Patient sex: M
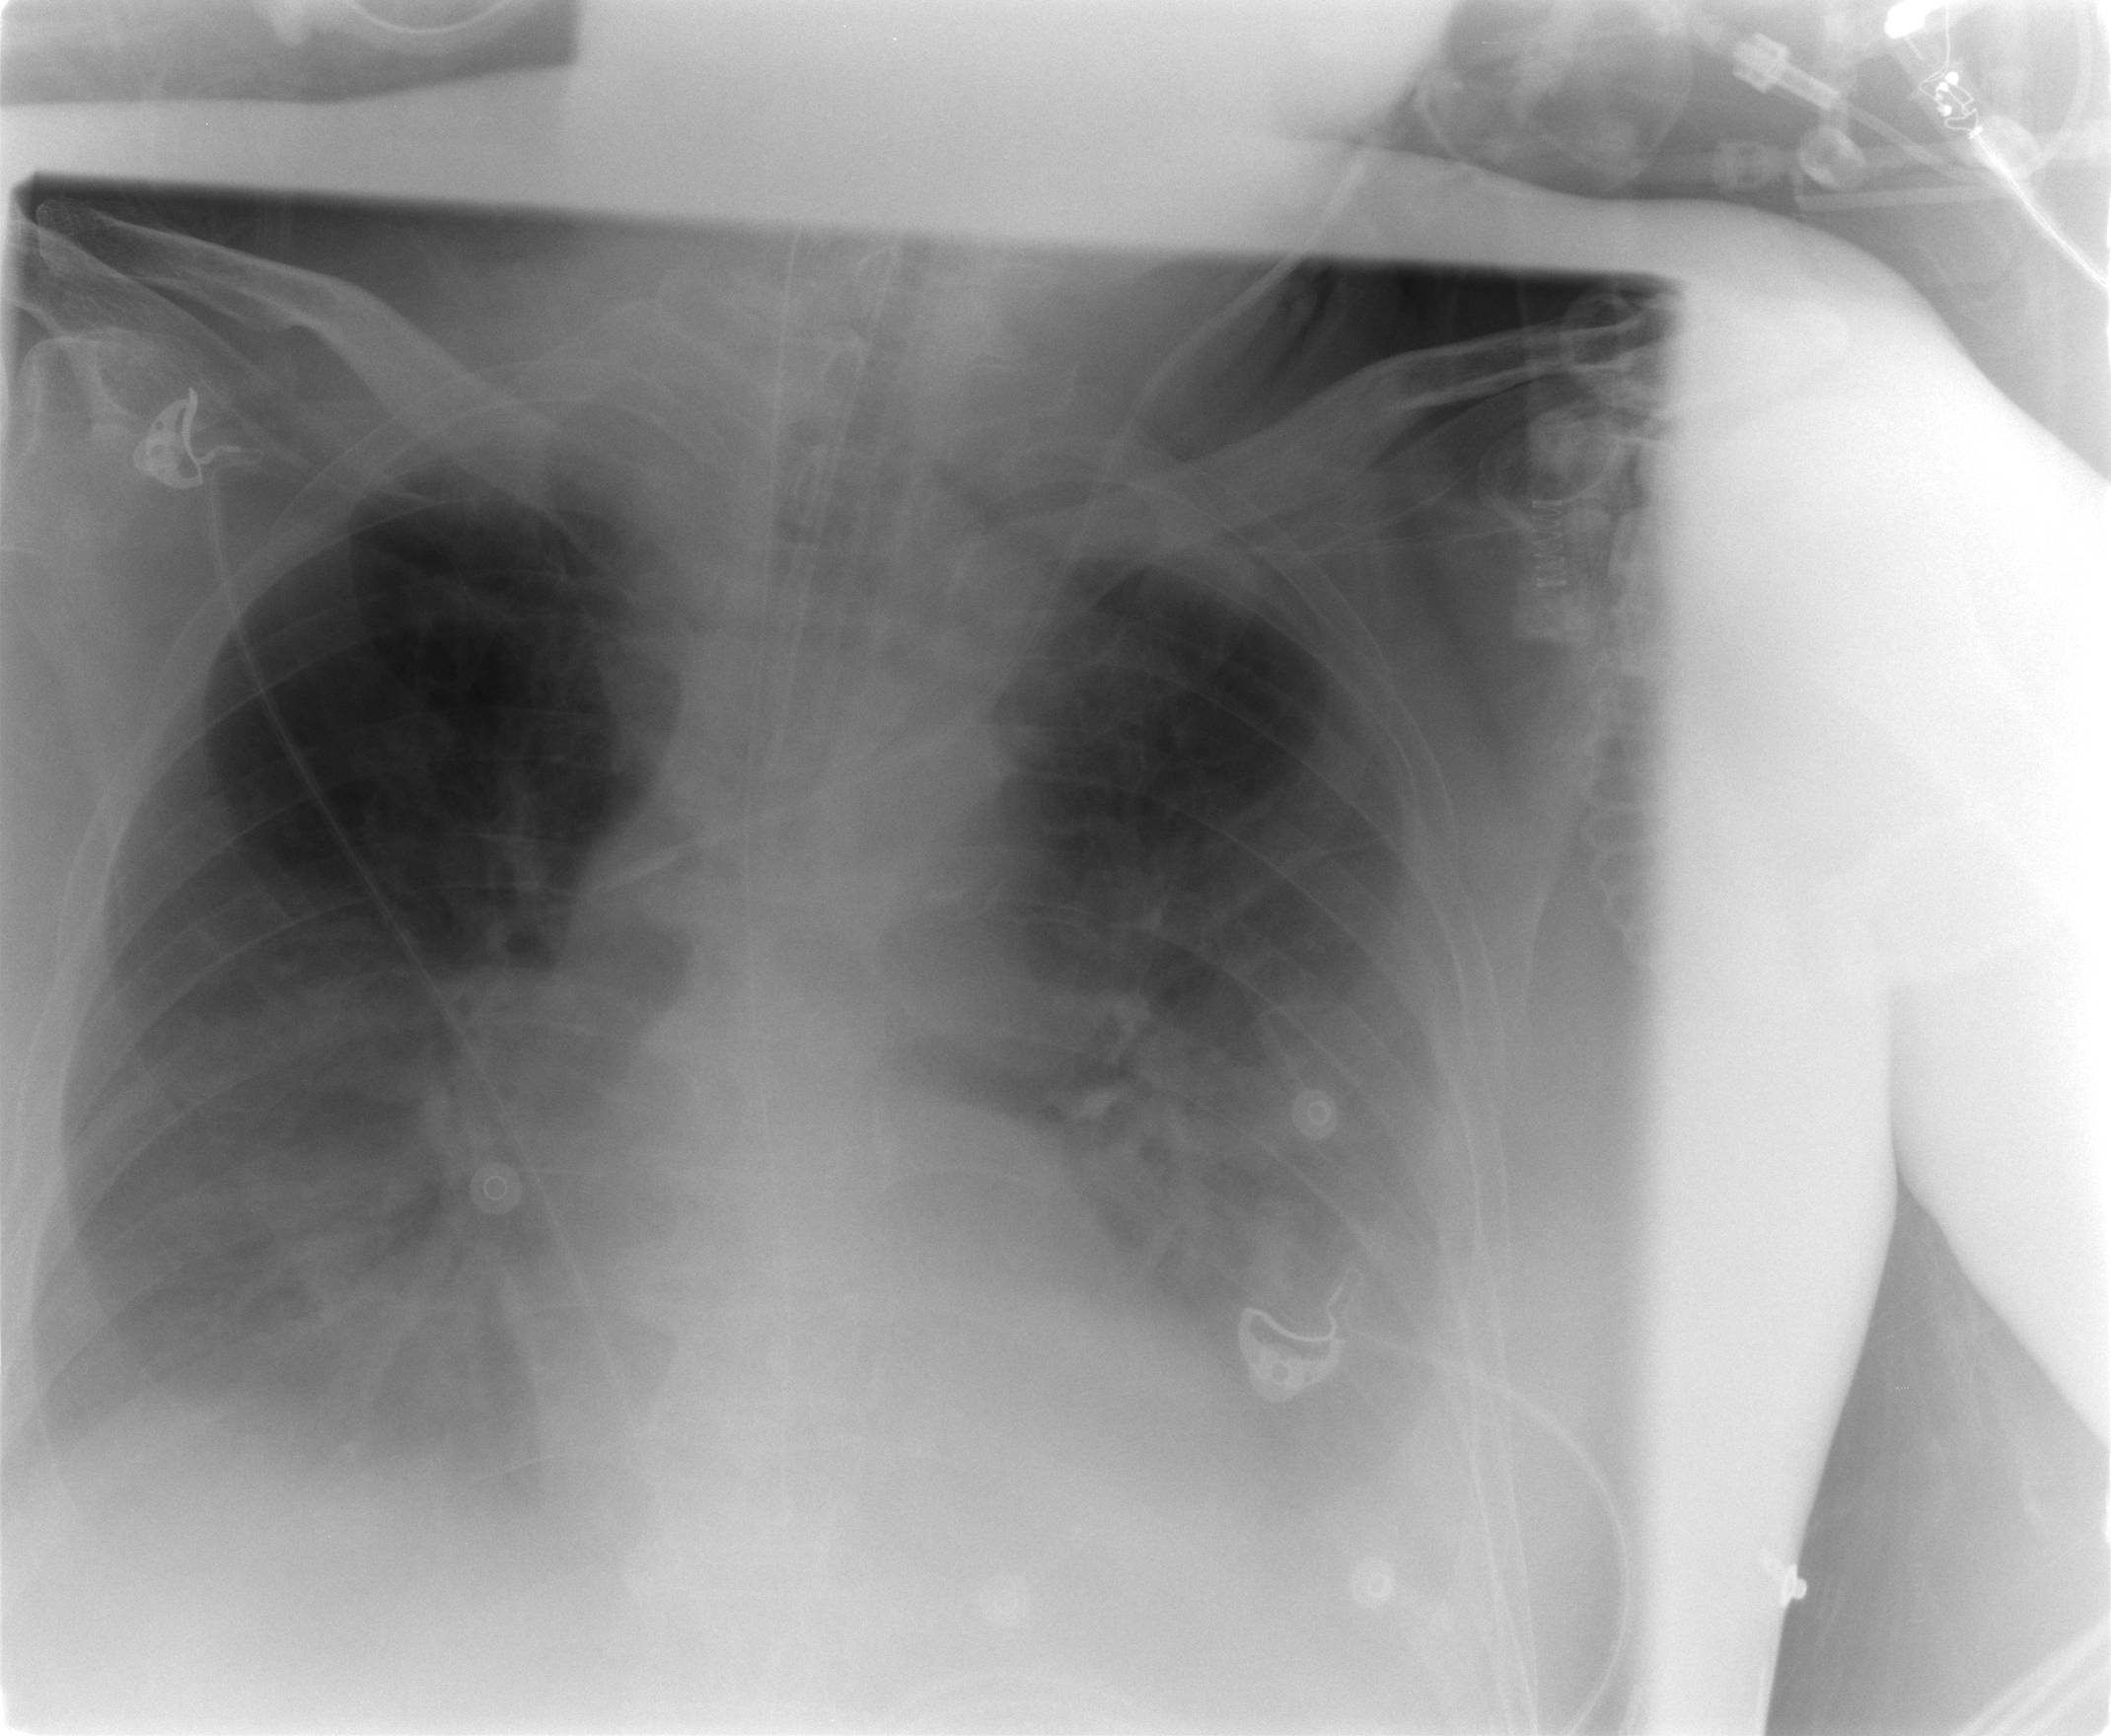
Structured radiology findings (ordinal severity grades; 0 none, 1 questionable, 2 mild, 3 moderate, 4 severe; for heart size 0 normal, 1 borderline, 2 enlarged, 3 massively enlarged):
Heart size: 0
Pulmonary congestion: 1
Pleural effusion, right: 3
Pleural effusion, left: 3
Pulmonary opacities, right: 0
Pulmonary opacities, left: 0
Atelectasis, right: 3
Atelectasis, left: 3